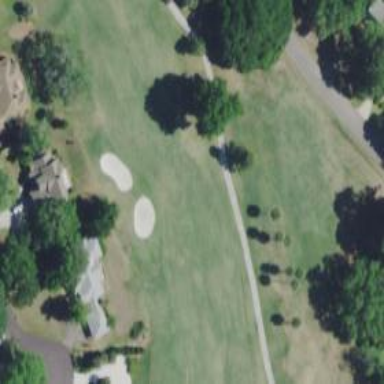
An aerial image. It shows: View of golf hole.